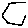
Label: hexagon